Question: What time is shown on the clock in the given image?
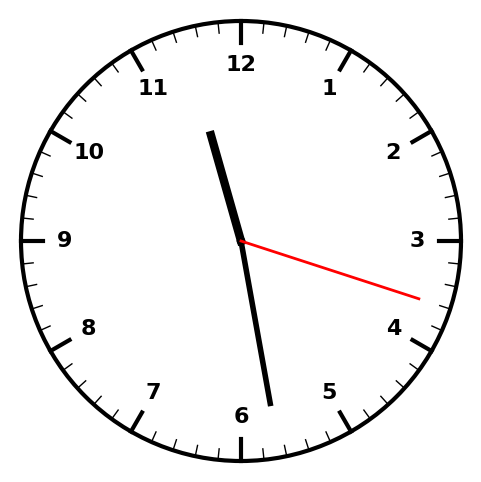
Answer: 11:28:18